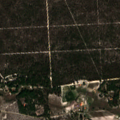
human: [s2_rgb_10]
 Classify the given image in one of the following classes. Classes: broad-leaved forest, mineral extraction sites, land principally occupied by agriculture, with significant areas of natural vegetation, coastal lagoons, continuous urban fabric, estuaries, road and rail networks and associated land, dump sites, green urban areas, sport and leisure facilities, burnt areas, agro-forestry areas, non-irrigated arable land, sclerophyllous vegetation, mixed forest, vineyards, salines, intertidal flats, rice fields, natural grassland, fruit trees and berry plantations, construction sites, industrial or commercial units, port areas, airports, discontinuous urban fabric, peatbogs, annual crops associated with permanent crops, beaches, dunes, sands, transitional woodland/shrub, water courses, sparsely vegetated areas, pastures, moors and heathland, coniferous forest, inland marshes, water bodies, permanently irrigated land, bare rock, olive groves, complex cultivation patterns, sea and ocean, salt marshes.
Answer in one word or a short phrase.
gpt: complex cultivation patterns, coniferous forest, transitional woodland/shrub